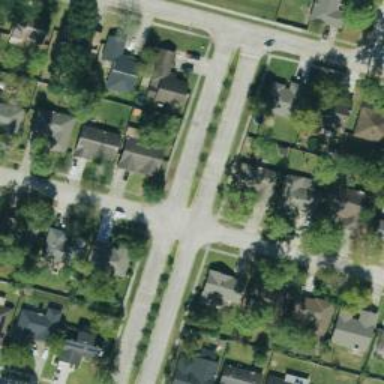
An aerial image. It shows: Unmarked crossing on footway.